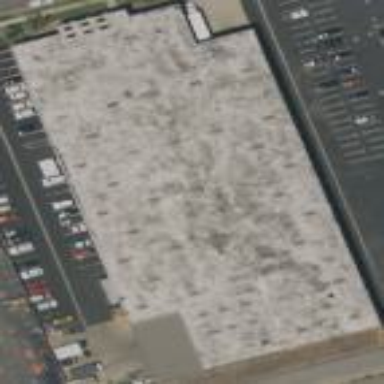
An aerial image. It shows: Warehouse.